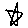
Label: star